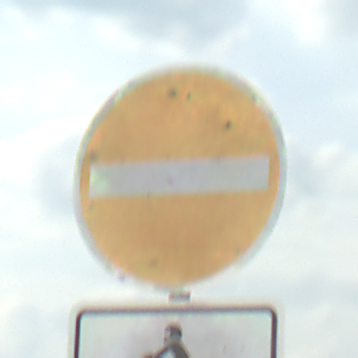
Verkehrszeichen: VerbotDerEinfahrt
Zusatzzeichen unten: EinspurigeFahrzeugeFrei3
Umgebung: Outdoor, Beach
Tageszeit: MorningAfternoon
Wetter: PartlyCloudy
Licht: Natural
Jahreszeit: NotSpecified
Kontrast: HighContrast